Interaction volume radius: 5 \u00c5
Interaction volume height: 30 \u00c5
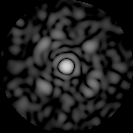
Disorder parameter: 0.7677